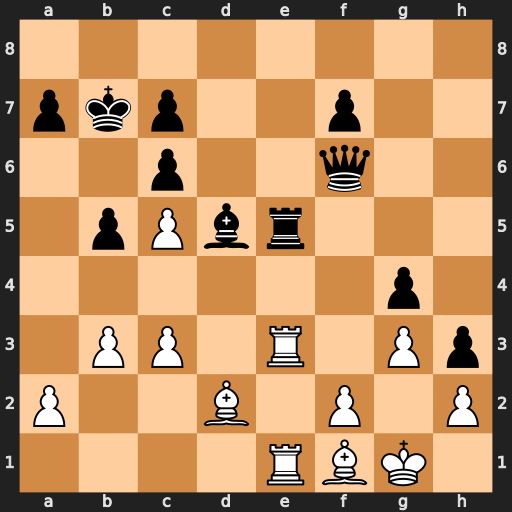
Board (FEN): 8/pkp2p2/2p2q2/1pPbr3/6p1/1PP1R1Pp/P2B1P1P/4RBK1
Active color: w
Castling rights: -
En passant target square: -
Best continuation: Rxe5 Qf3 Rxd5